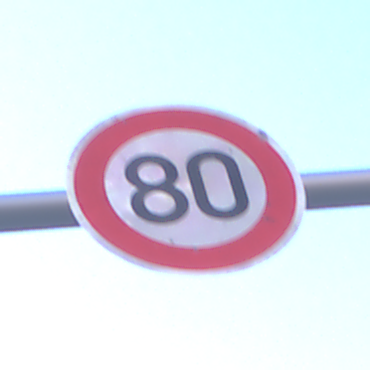
Verkehrszeichen: Geschwindigkeit80
Umgebung: Outdoor, Urban
Tageszeit: SunriseSunset
Wetter: PartlyCloudy
Licht: Natural
Jahreszeit: NotSpecified
Kontrast: LowContrast